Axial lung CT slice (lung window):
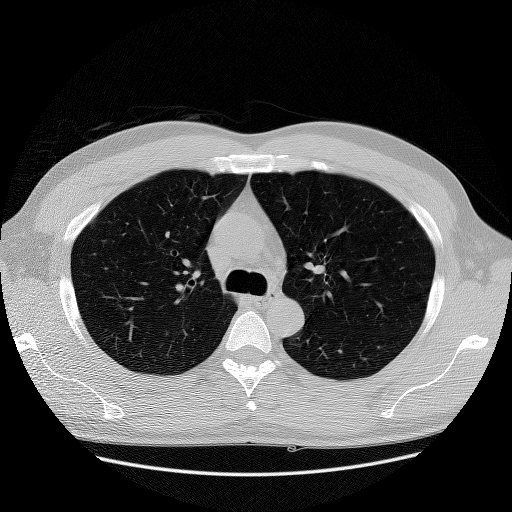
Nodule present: no